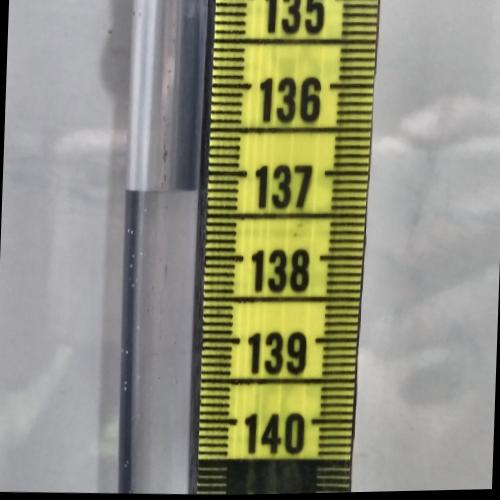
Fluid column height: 137.2 cm